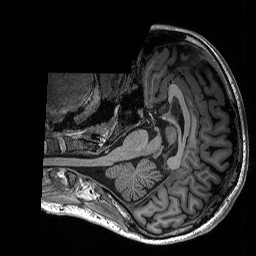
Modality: T1w
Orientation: axial
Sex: male